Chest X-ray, AP view. Patient: 59 years old, sex F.
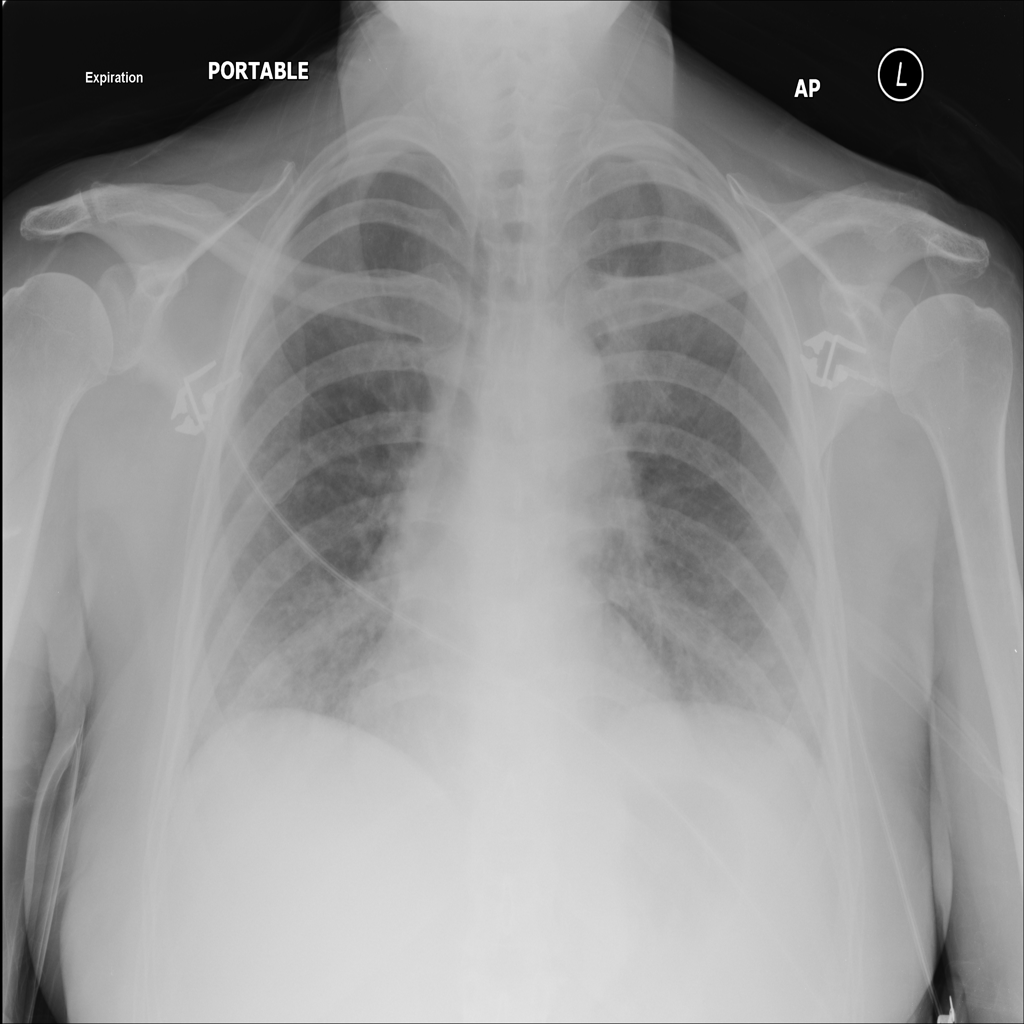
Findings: No Finding